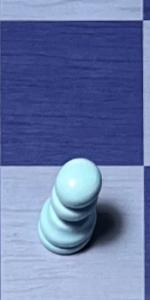
Label: Pawn_White